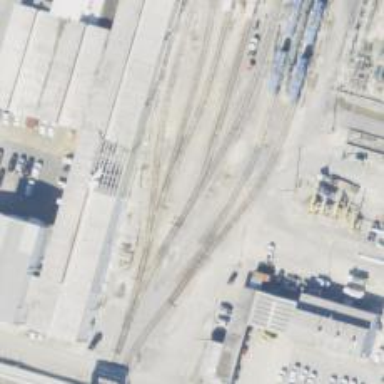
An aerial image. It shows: Rail spur service.